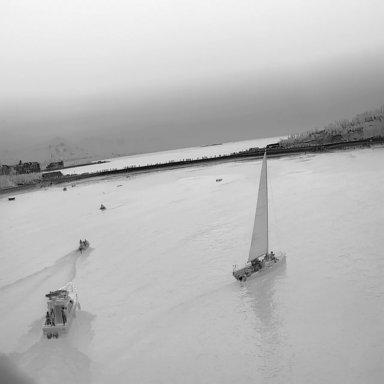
There are five objects shown in the infrared image, including a bulk_carrier, three canoes, and a sailboat.